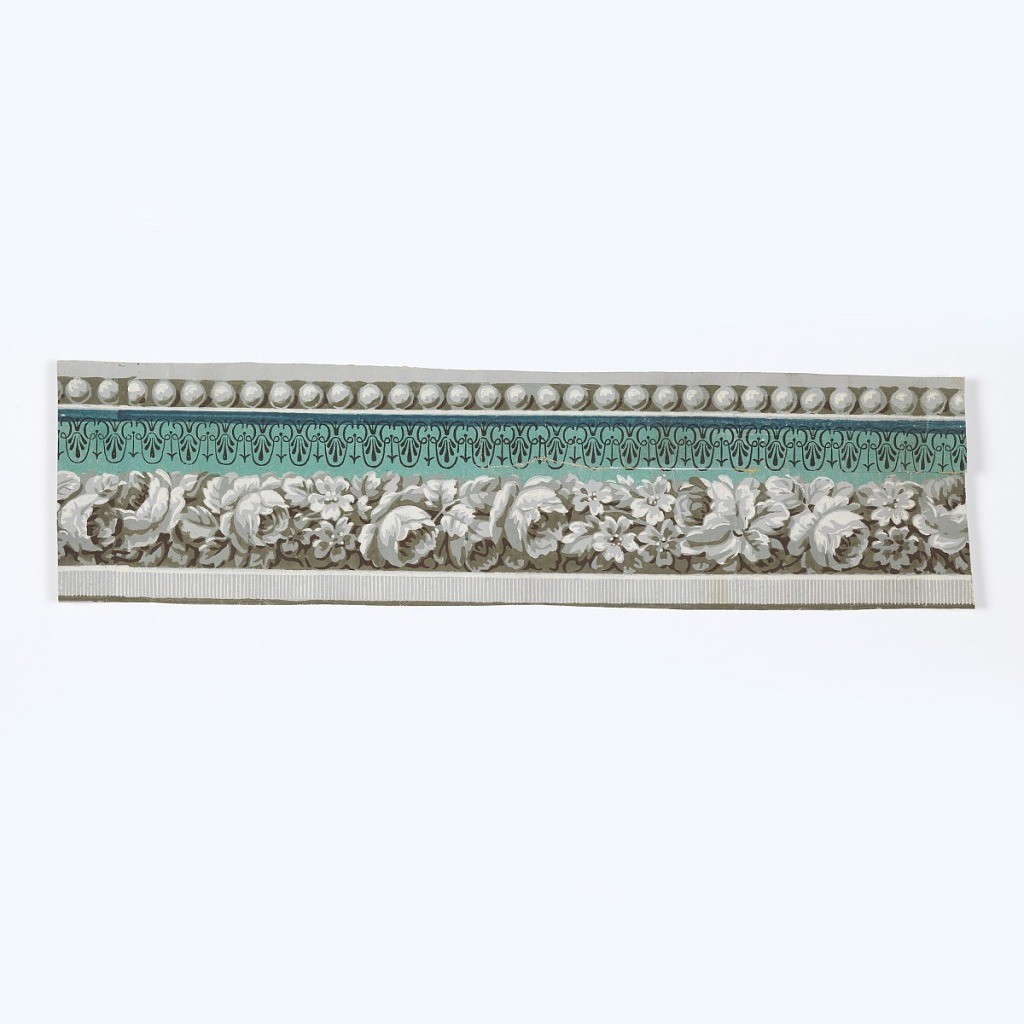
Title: Border
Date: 1790–1820
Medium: Block printed on paper
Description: Band of pearl dentils, white blossoms on a white molding on a turquoise background with anthemia in black.